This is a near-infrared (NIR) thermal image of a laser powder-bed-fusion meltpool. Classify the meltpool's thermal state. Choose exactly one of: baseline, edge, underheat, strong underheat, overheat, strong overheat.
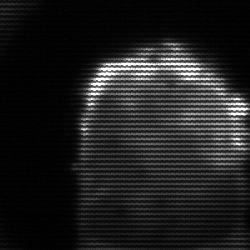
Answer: baseline